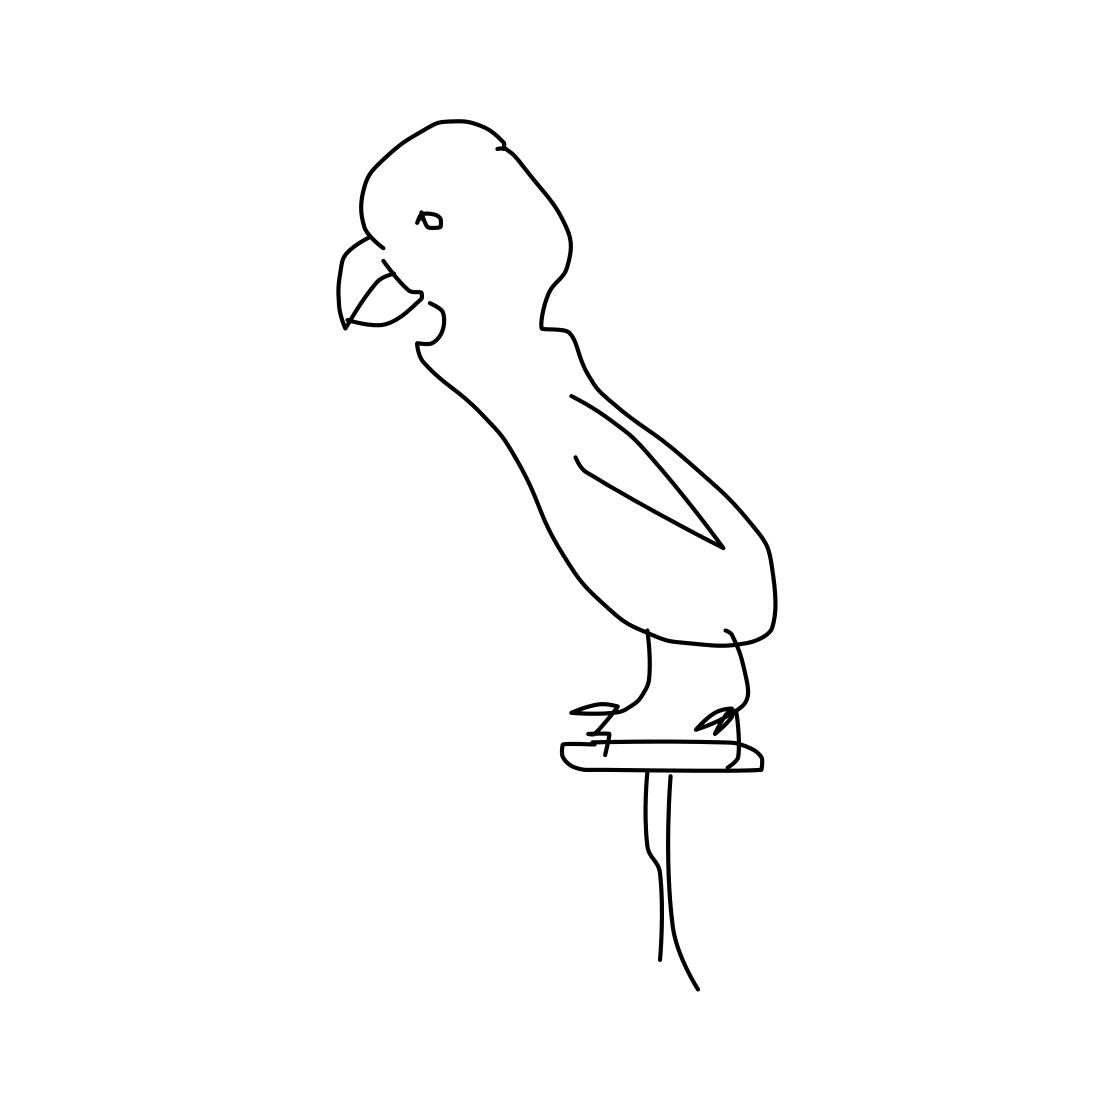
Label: parrot